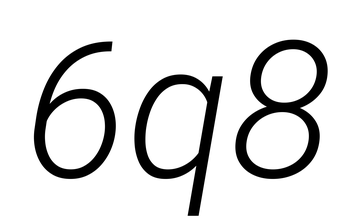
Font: Roboto-Italic_Light_Italic